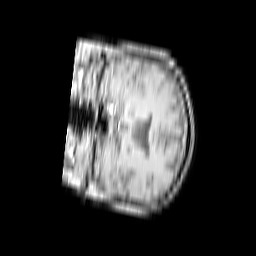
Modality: T1w
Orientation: coronal
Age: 77
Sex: female
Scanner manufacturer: philips
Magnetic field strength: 3 T
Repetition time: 0.2907 s
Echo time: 0.002302 s